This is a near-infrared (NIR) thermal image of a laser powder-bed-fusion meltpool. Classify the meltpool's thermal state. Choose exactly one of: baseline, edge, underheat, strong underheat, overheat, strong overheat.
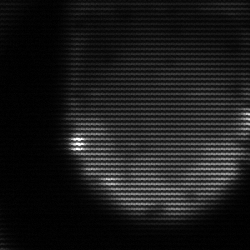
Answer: edge